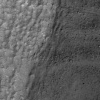
Atmospheric dust classification: not_dusty